已知：如图，在平面直角坐标系 \(xOy\) 中，直线 \(y = x + 4\) 与 \(x\) 轴相交于点 \(A\)，与 \(y\) 轴相交于点 \(B\)。

\vspace{1em}
\noindent

(1) 求 \(\angle OAB\) 的余切值；

\vspace{0.5em}
\noindent
(2) 如果点 \(C\) 为直线 \(AB\) 上第一象限内的点，且 \(AB = 2BC\)，求点 \(C\) 的坐标；

\vspace{0.5em}
\noindent
(3) 在 (2) 的条件下，直线 \(AB\) 上是否存在点 \(P\)，使 \(\triangle OAP\) 与 \(\triangle OBC\) 相似，如果存在，求出点 \(P\) 的坐标；如果不存在，请说明理由。
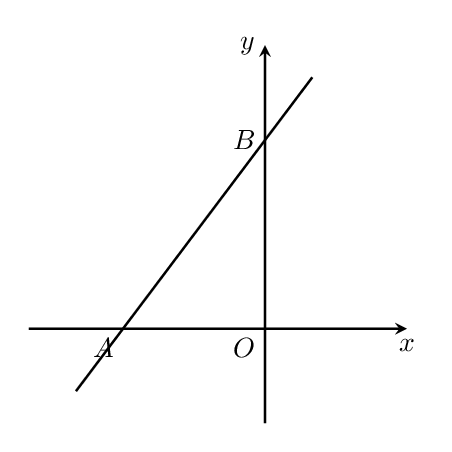
【解答】
\noindent
\textbf{【详解】}
\begin{enumerate}
    \item[(1)] 解：根据题意得直线 \(y = x + 4\) 与 \(x\) 轴交点 \(A\) 的坐标为 \((-4,0)\)，与 \(y\) 轴交点 \(B\) 的坐标为 \((0,4)\)。
    \[
    \therefore  OA = 4,\ OB = 4.
    \]
    在 \(\text{Rt}\triangle AOB\) 中，\(\angle AOB = 90^\circ\)，
    \[
    \ \therefore \cot\angle OAB = \frac{AO}{BO} = 1.
    \]

    \item[(2)] 解：过点 \(C\) 作 \(CD \parallel y\) 轴交 \(x\) 轴于点 \(D\)，
$   则 \triangle AOB \sim \triangle ADC.
 $
    \[
    \because \triangle AOB \sim \triangle ADC,\ \therefore \frac{OA}{AD} = \frac{OB}{DC} = \frac{AB}{AC}.
    \]

    \[
    \because AB = 2BC,\ \therefore \frac{AB}{AC} = \frac{2}{3}.
    \]
    \[
    \because OA = 4,\ OB = 4,\ \therefore AD = CD = 6.
    \]
    \[
    \ \therefore OD = 2,\ \therefore \text{点 } C \text{ 的坐标为 } (2,6).
    \]

    \item[(3)] 解：如图所示
    \[
    \because OA = OB = 4,\  \therefore \angle ABO = \angle BAO = 45^\circ.
    \]
    \[
    \therefore \angle BOC < 45^\circ,\ \angle BCO < 45^\circ.
    \]
    \[
    \because \angle OBC > 90^\circ,\ \therefore \text{点 } P \text{ 在 } BA \text{ 满足题意的点P在BA的延长线上，且 } \angle OAP = \angle OBC = 135^\circ.
    \]

$   设点 P(m, m+4)(m < -4)，则AP = -\sqrt{2}(m+4).
$
    \[
    \because B(0,4),\ C(2,6),\ \therefore BC = 2\sqrt{2}.
    \]

   (i) 当 \(\triangle OAP \backsim \triangle OBC\) 时，
    \[
     \frac{AP}{BC} = \frac{OA}{OB}.
    \]
   即 \[
     \frac{-\sqrt{2}(m+4)}{2\sqrt{2}} = \frac{4}{4}.
    \]
   则 \[
   -\sqrt{2}(m+4) = 2\sqrt{2},\ \therefore m = -6.
    \]
    \[
    \therefore\text{点 } P \text{ 的坐标为 } (-6, -2).
    \]
\end{enumerate}

\noindent
(ii) 当 \(\triangle OAP \backsim \triangle CBO\) 时，\(\frac{AP}{OB} = \frac{OA}{BC}\)，即 \(\frac{-\sqrt{2}(m+4)}{4} = \frac{4}{2\sqrt{2}}\)。
\[
 \text{解得 } m = -8.
\]
\[
\therefore \text{点 } P \text{ 的坐标为 } (-8, -4).
\]

\vspace{1em}
\noindent
综上所述，点 \(P\) 的坐标为 \((-6, -2)\) 或 \((-8, -4)\)。

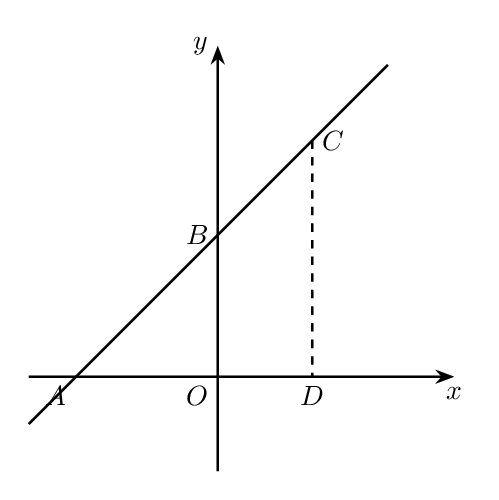
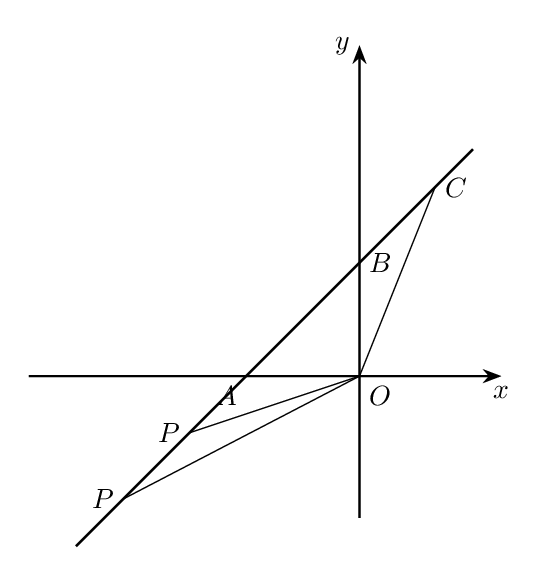